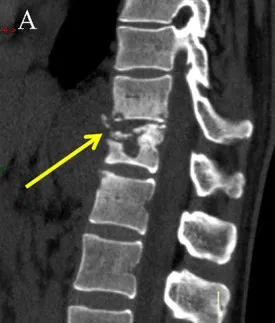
Non-enhanced CT scan on 13 October 2021. (A) Lateral CT scan showed T11-L1 with bone destruction and sequestrums (thin arrow).
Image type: radiology (ct)